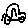
Label: car